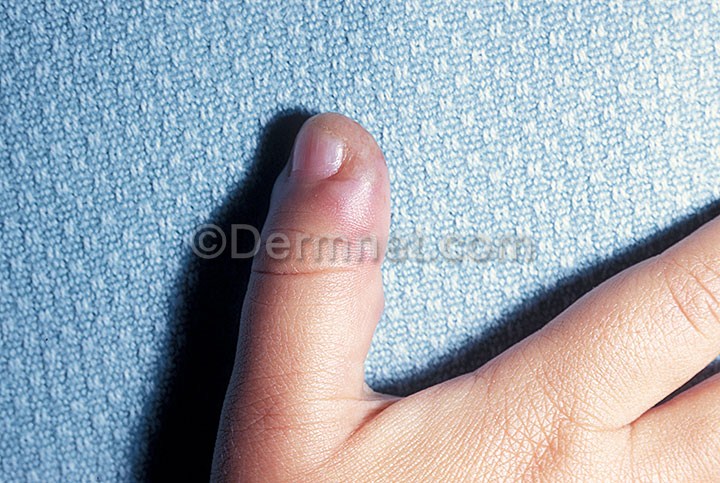
Disease: Warts Molluscum and other Viral Infections